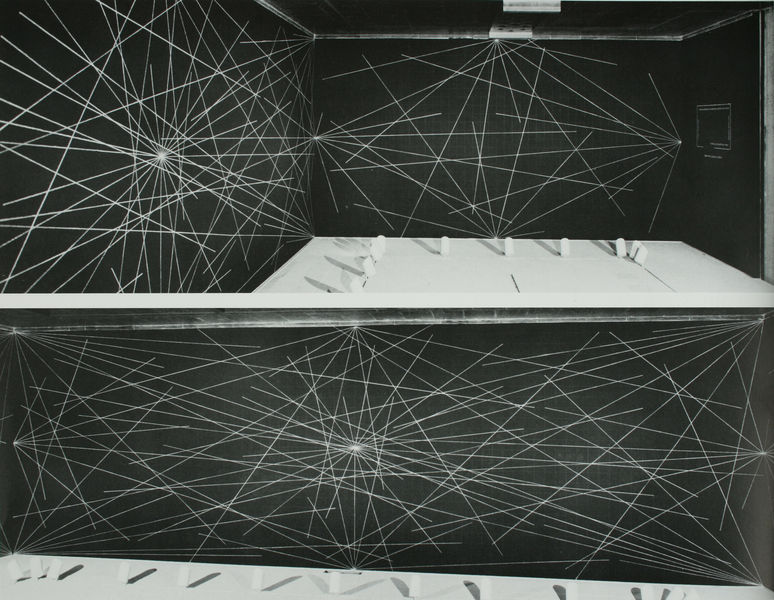
Titel: Installation im Whitney Museum
Künstler: Sol Lewitt
Standort: New York
Institution: The Whitney Museum
Schlagwörter: weiß, hell, raum, schwarz, schnüre, zwei, modern, linien, striche, fluchtlinien, foto, oben, unten, strahlen, punkt, räume, wweiss, schneiden, zentrum, museum, sol, bänder, wandbild, geometrie, lewitt, netz, pfeile, installation, winkel, linine, hewitt, lewtitt